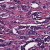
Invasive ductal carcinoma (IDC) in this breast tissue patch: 1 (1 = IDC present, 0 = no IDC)